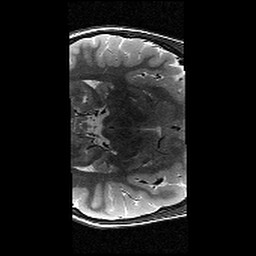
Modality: T2w
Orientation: axial
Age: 13
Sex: female
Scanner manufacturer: siemens
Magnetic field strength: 3 T
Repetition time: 9.23 s
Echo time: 0.067 s